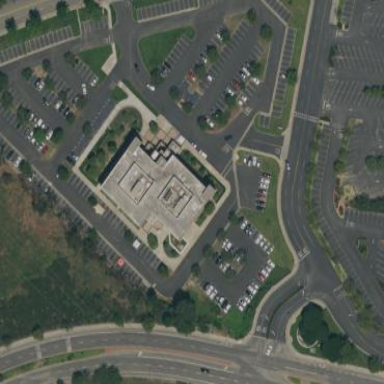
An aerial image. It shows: Office building.